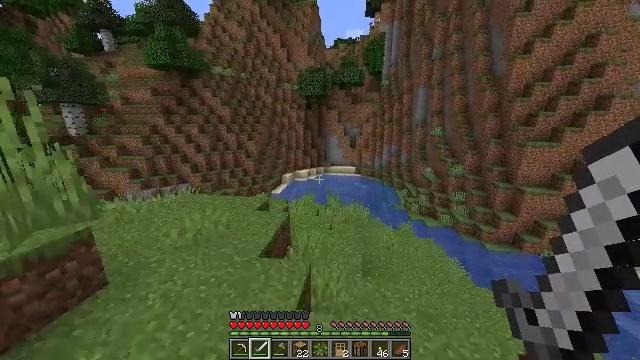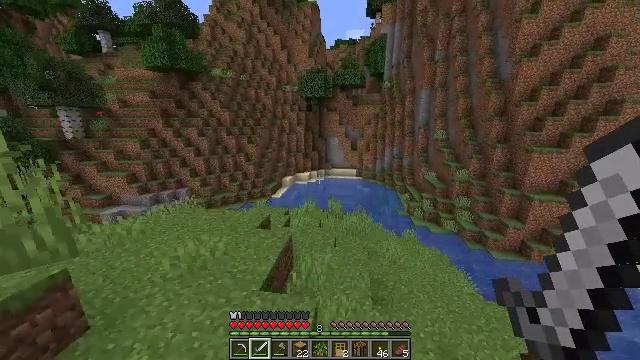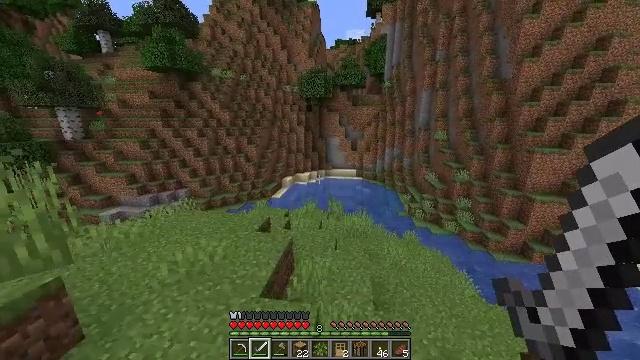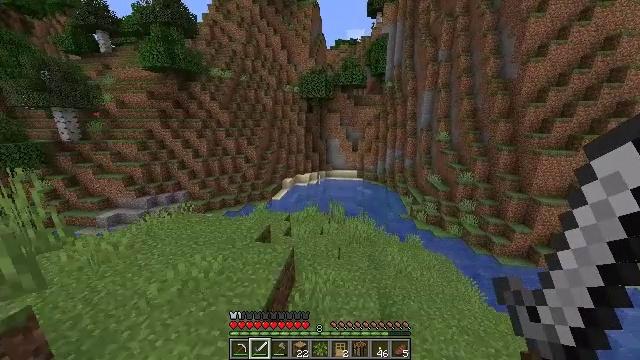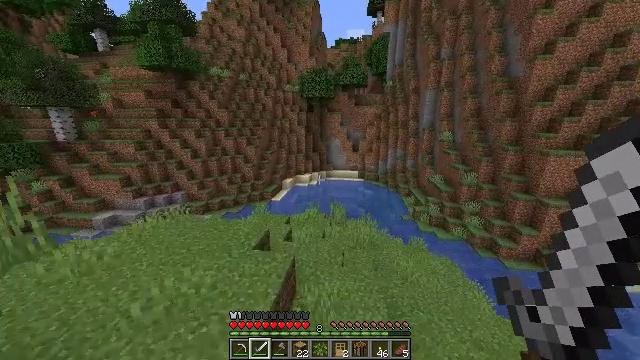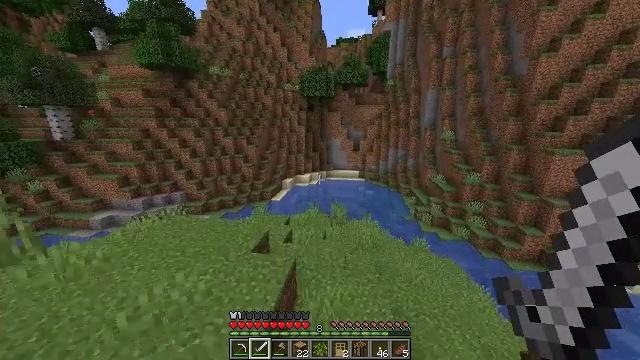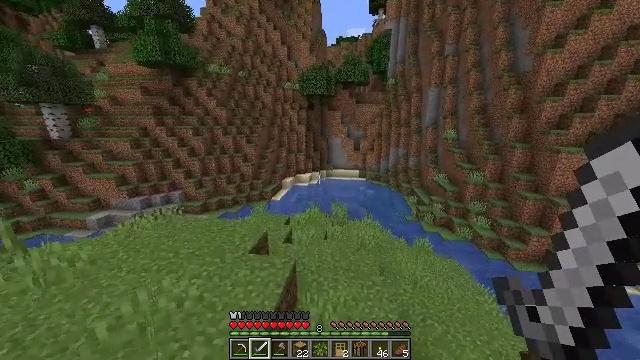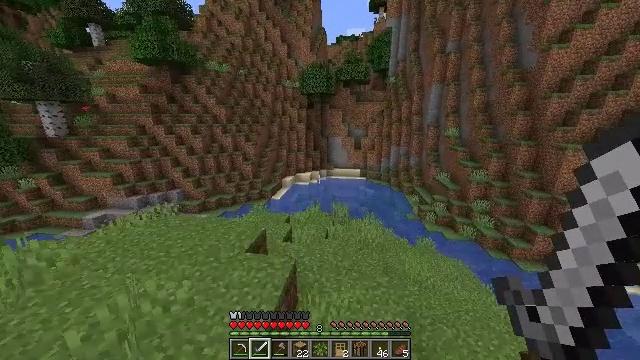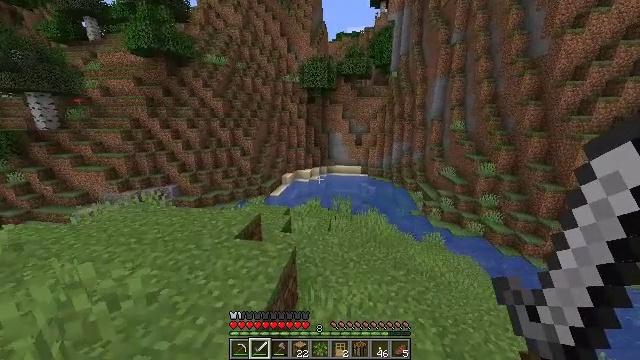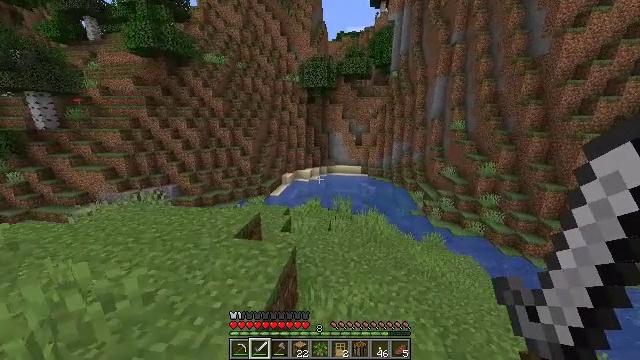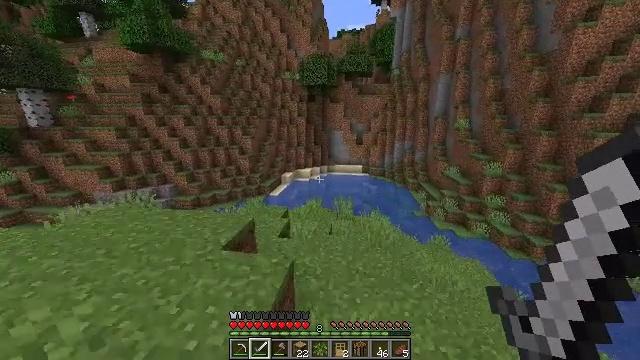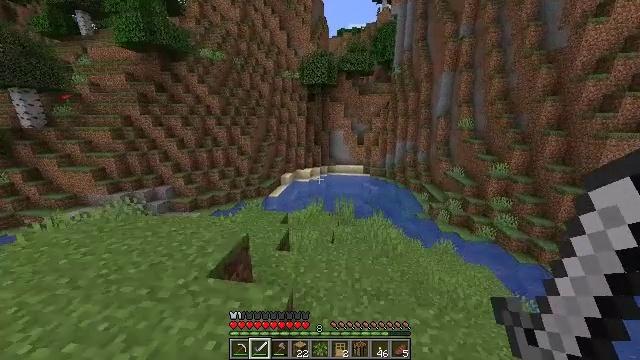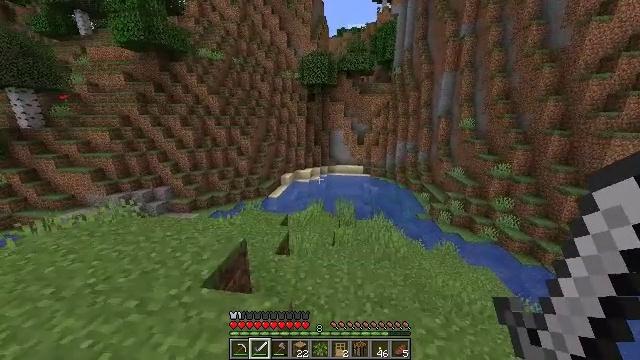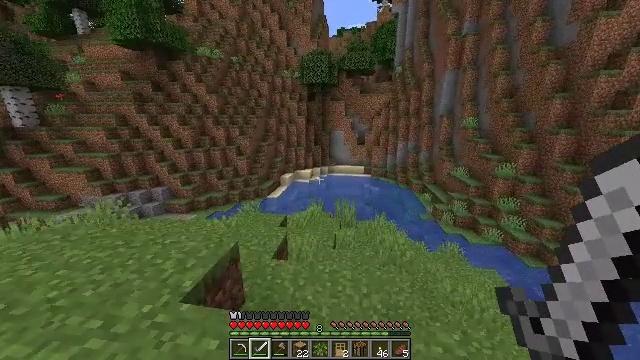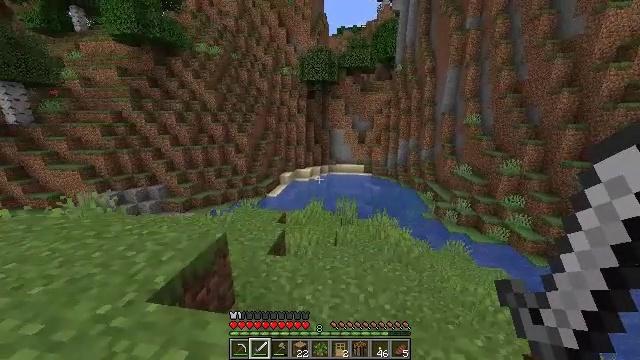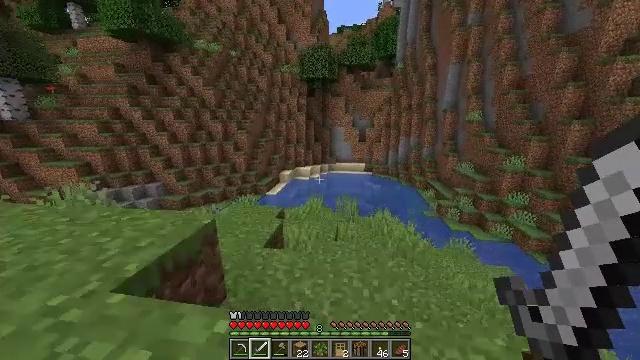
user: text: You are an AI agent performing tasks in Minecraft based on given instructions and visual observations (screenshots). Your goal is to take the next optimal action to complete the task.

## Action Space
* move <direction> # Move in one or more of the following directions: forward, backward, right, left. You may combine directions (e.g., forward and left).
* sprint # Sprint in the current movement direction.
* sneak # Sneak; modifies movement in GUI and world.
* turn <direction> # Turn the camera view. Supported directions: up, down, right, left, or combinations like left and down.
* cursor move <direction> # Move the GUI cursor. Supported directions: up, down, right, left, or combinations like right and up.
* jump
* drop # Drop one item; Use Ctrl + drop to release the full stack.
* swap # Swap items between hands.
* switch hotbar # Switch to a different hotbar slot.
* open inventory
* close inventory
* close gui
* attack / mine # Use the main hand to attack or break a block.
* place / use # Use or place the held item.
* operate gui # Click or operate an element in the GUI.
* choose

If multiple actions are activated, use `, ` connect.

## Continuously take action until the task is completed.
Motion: motion action
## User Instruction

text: Trim the tree by mining oak leaves.
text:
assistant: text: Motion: move forward, sprint, jump
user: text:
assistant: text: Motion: move forward, sprint, jump
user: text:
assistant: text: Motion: move forward, sprint, jump
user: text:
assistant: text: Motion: move forward, sprint, jump
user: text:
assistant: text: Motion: move forward, sprint
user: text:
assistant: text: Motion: move forward, sprint
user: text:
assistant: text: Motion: move forward, sprint
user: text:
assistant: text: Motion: move forward, sprint
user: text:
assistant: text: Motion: move forward, sprint
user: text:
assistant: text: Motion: move forward, sprint
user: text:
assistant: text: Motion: move forward, sprint
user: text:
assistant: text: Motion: move forward, sprint
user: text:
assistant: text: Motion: move forward, sprint
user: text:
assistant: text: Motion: move forward, sprint
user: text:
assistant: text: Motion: move forward, sprint
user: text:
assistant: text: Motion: move forward, sprint
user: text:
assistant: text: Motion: move forward, sprint
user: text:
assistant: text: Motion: move forward, sprint
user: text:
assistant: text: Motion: move forward, sprint, turn left
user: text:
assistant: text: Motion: move forward, sprint, turn left and up
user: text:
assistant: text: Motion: move forward, sprint, turn left
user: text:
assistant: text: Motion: move forward, sprint, turn left
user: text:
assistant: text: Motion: move forward, sprint
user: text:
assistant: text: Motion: move forward, sprint
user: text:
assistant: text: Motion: move forward, sprint, turn left
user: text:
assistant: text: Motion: move forward, sprint, turn left
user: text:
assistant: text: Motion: move forward, sprint, turn left
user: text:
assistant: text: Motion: move forward, sprint
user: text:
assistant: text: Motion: move forward
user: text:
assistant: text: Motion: move forward